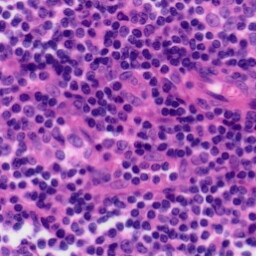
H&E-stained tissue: Tonsil